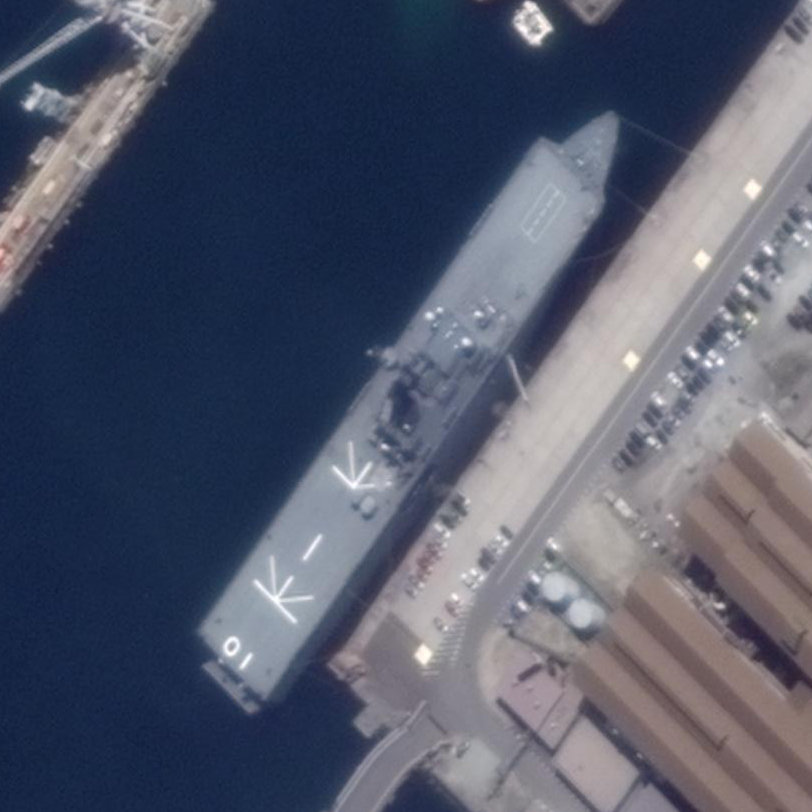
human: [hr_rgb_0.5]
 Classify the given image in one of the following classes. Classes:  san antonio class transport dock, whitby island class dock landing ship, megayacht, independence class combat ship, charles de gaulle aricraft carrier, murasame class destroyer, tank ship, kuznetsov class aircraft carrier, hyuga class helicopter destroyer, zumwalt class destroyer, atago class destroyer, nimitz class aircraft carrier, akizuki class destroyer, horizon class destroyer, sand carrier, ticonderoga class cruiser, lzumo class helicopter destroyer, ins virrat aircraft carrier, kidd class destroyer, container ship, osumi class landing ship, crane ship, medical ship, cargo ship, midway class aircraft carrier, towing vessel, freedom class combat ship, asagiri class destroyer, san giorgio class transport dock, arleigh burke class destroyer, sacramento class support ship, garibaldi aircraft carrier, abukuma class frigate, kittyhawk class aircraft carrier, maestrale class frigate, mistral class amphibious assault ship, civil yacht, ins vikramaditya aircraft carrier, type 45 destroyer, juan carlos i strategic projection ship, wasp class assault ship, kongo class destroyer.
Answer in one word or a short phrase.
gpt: Osumi class landing ship